Interaction volume radius: 10 \u00c5
Interaction volume height: 20 \u00c5
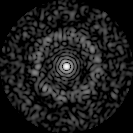
Disorder parameter: 0.8467